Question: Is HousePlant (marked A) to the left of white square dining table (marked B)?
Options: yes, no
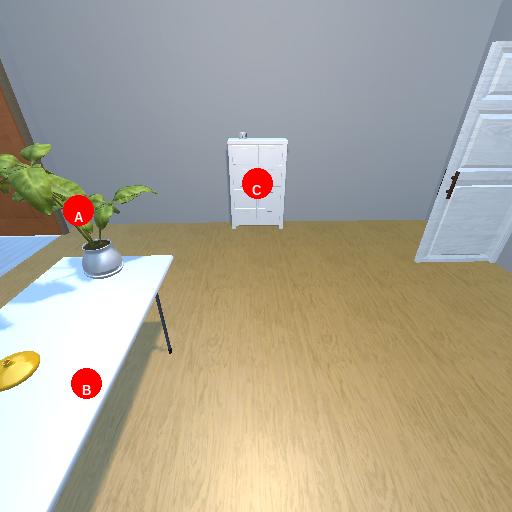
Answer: yes